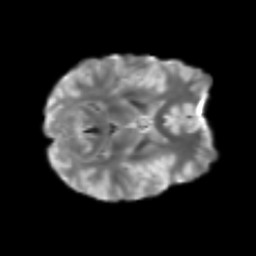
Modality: T2w
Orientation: axial
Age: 25
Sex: female
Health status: healthy
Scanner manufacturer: siemens
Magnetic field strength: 3 T
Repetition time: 3.6 s
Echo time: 0.0964 s